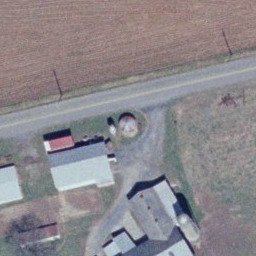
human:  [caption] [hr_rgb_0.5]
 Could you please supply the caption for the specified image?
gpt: There is one small storage tank on the lawn with some houses beside .

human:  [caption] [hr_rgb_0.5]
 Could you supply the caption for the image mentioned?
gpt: A small storage tank is in the lawn .

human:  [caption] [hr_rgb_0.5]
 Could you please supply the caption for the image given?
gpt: A small storage tank is in the lawn and some buildings beside .

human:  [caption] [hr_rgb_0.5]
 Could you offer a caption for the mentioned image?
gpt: There is a small white storage tank on the lawn with a road beside .

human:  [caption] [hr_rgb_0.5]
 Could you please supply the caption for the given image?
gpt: A small storage tank is in the lawn and some buildings beside .